Here is the envelope spectrum of one vibration snapshot from a rolling-element bearing, with each characteristic fault-frequency family marked on the frequency axis. What is the most likely bearing condition (normal, inner_race, outer_race, ball)?
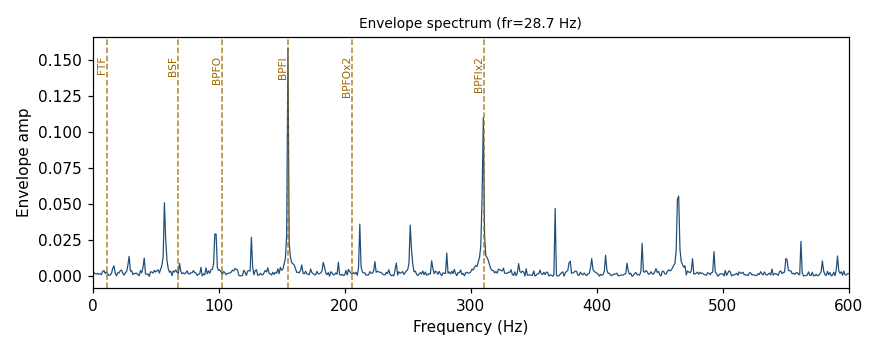
Answer: inner_race